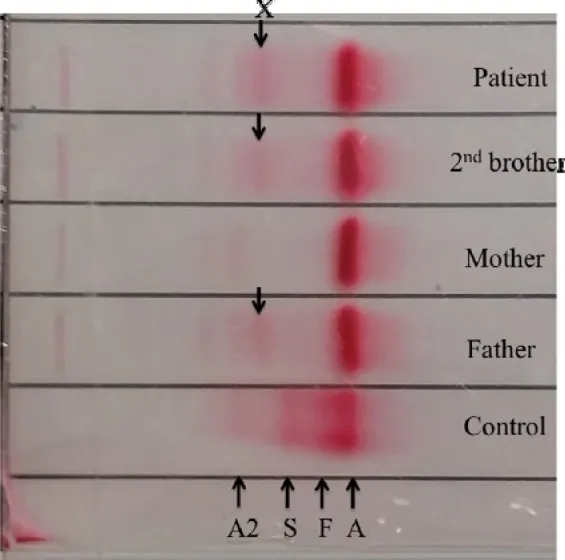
Abnormal band (X) was seen in between HbA2 and HbS at alkaline pH.
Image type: pathology (fish)